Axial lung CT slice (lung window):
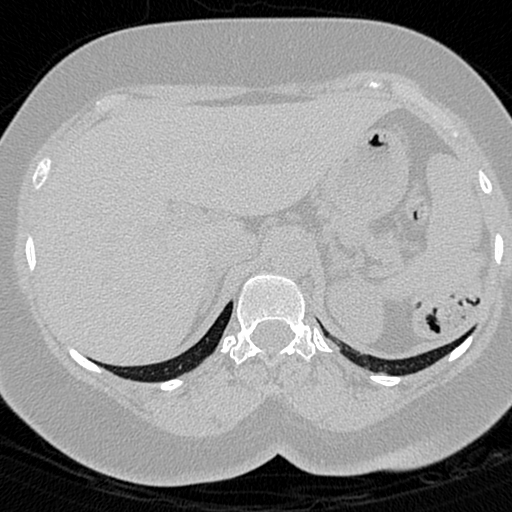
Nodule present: no